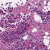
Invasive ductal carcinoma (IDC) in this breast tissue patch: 1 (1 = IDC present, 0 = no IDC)